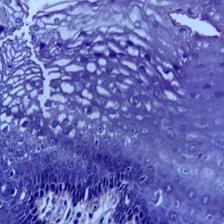
Diagnosis: Normal